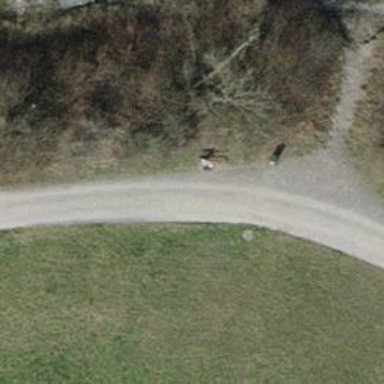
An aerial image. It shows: Brown bench in the vicinity.